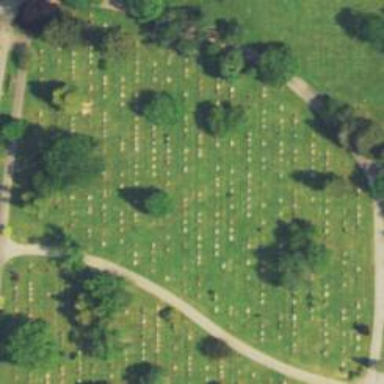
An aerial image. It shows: Cemetery.